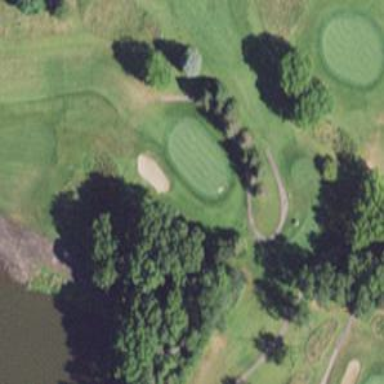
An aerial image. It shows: Path for both roads and golfers.